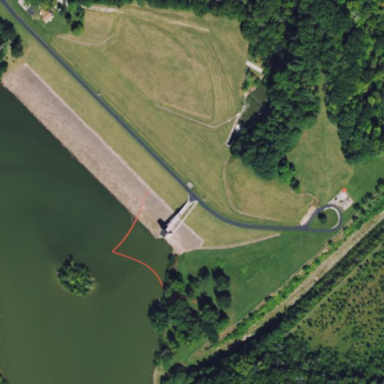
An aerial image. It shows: Dam along waterway.